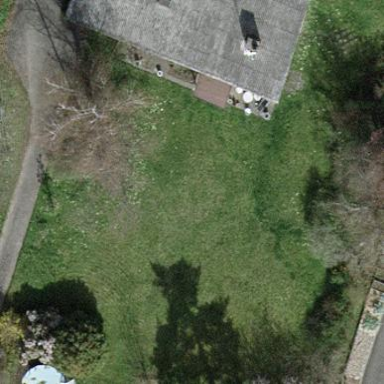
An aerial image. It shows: Garden surrounded by fence.